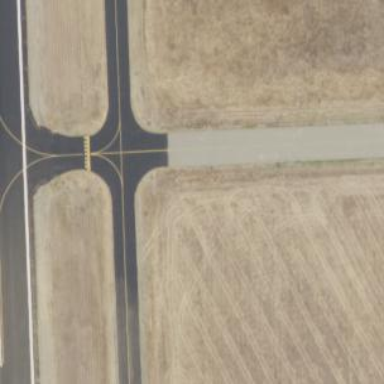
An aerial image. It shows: View of taxiway at the airport.